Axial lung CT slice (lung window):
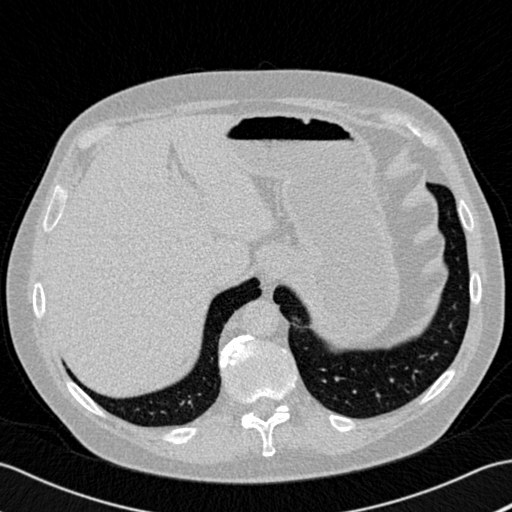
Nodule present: no